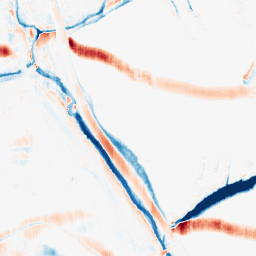
Category: morphological
Decomposition family: morphological_rect
Decomposition parameters: operation: average
width: 5
height: 20
Upsampling method: sinc_hamming
Upsampling parameters: scale: 2
kernel_size: 8
Upsampling scale: 2